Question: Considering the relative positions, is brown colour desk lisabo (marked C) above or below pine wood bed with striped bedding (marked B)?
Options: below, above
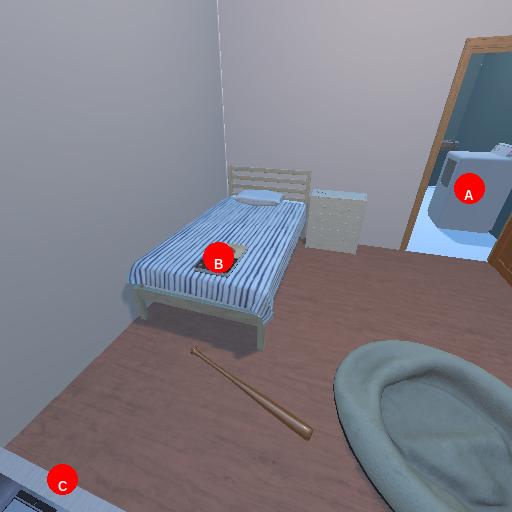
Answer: below